I will show an image sequence of human cooking. I have annotated the images with numbered circles. Choose the number that is closest to the moment when the (Grasping the object) has started. You are a five-time world champion in this game. Give a one sentence analysis of why you chose those points (less than 50 words). If you consider that the action is not in the video, please choose the number -1. Provide your answer at the end in a json file of this format: {"points": []}
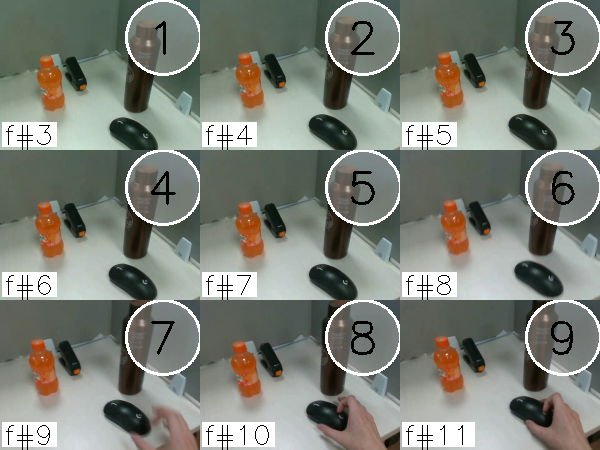
Frame 9 shows the clearest moment of hand-object contact.
{"points": [9]}